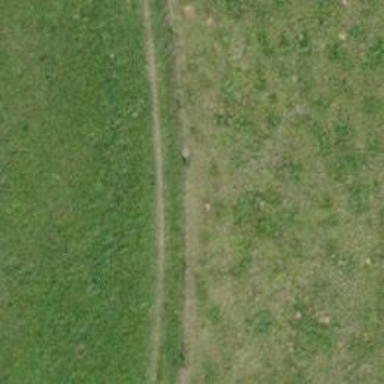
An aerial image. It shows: Path.